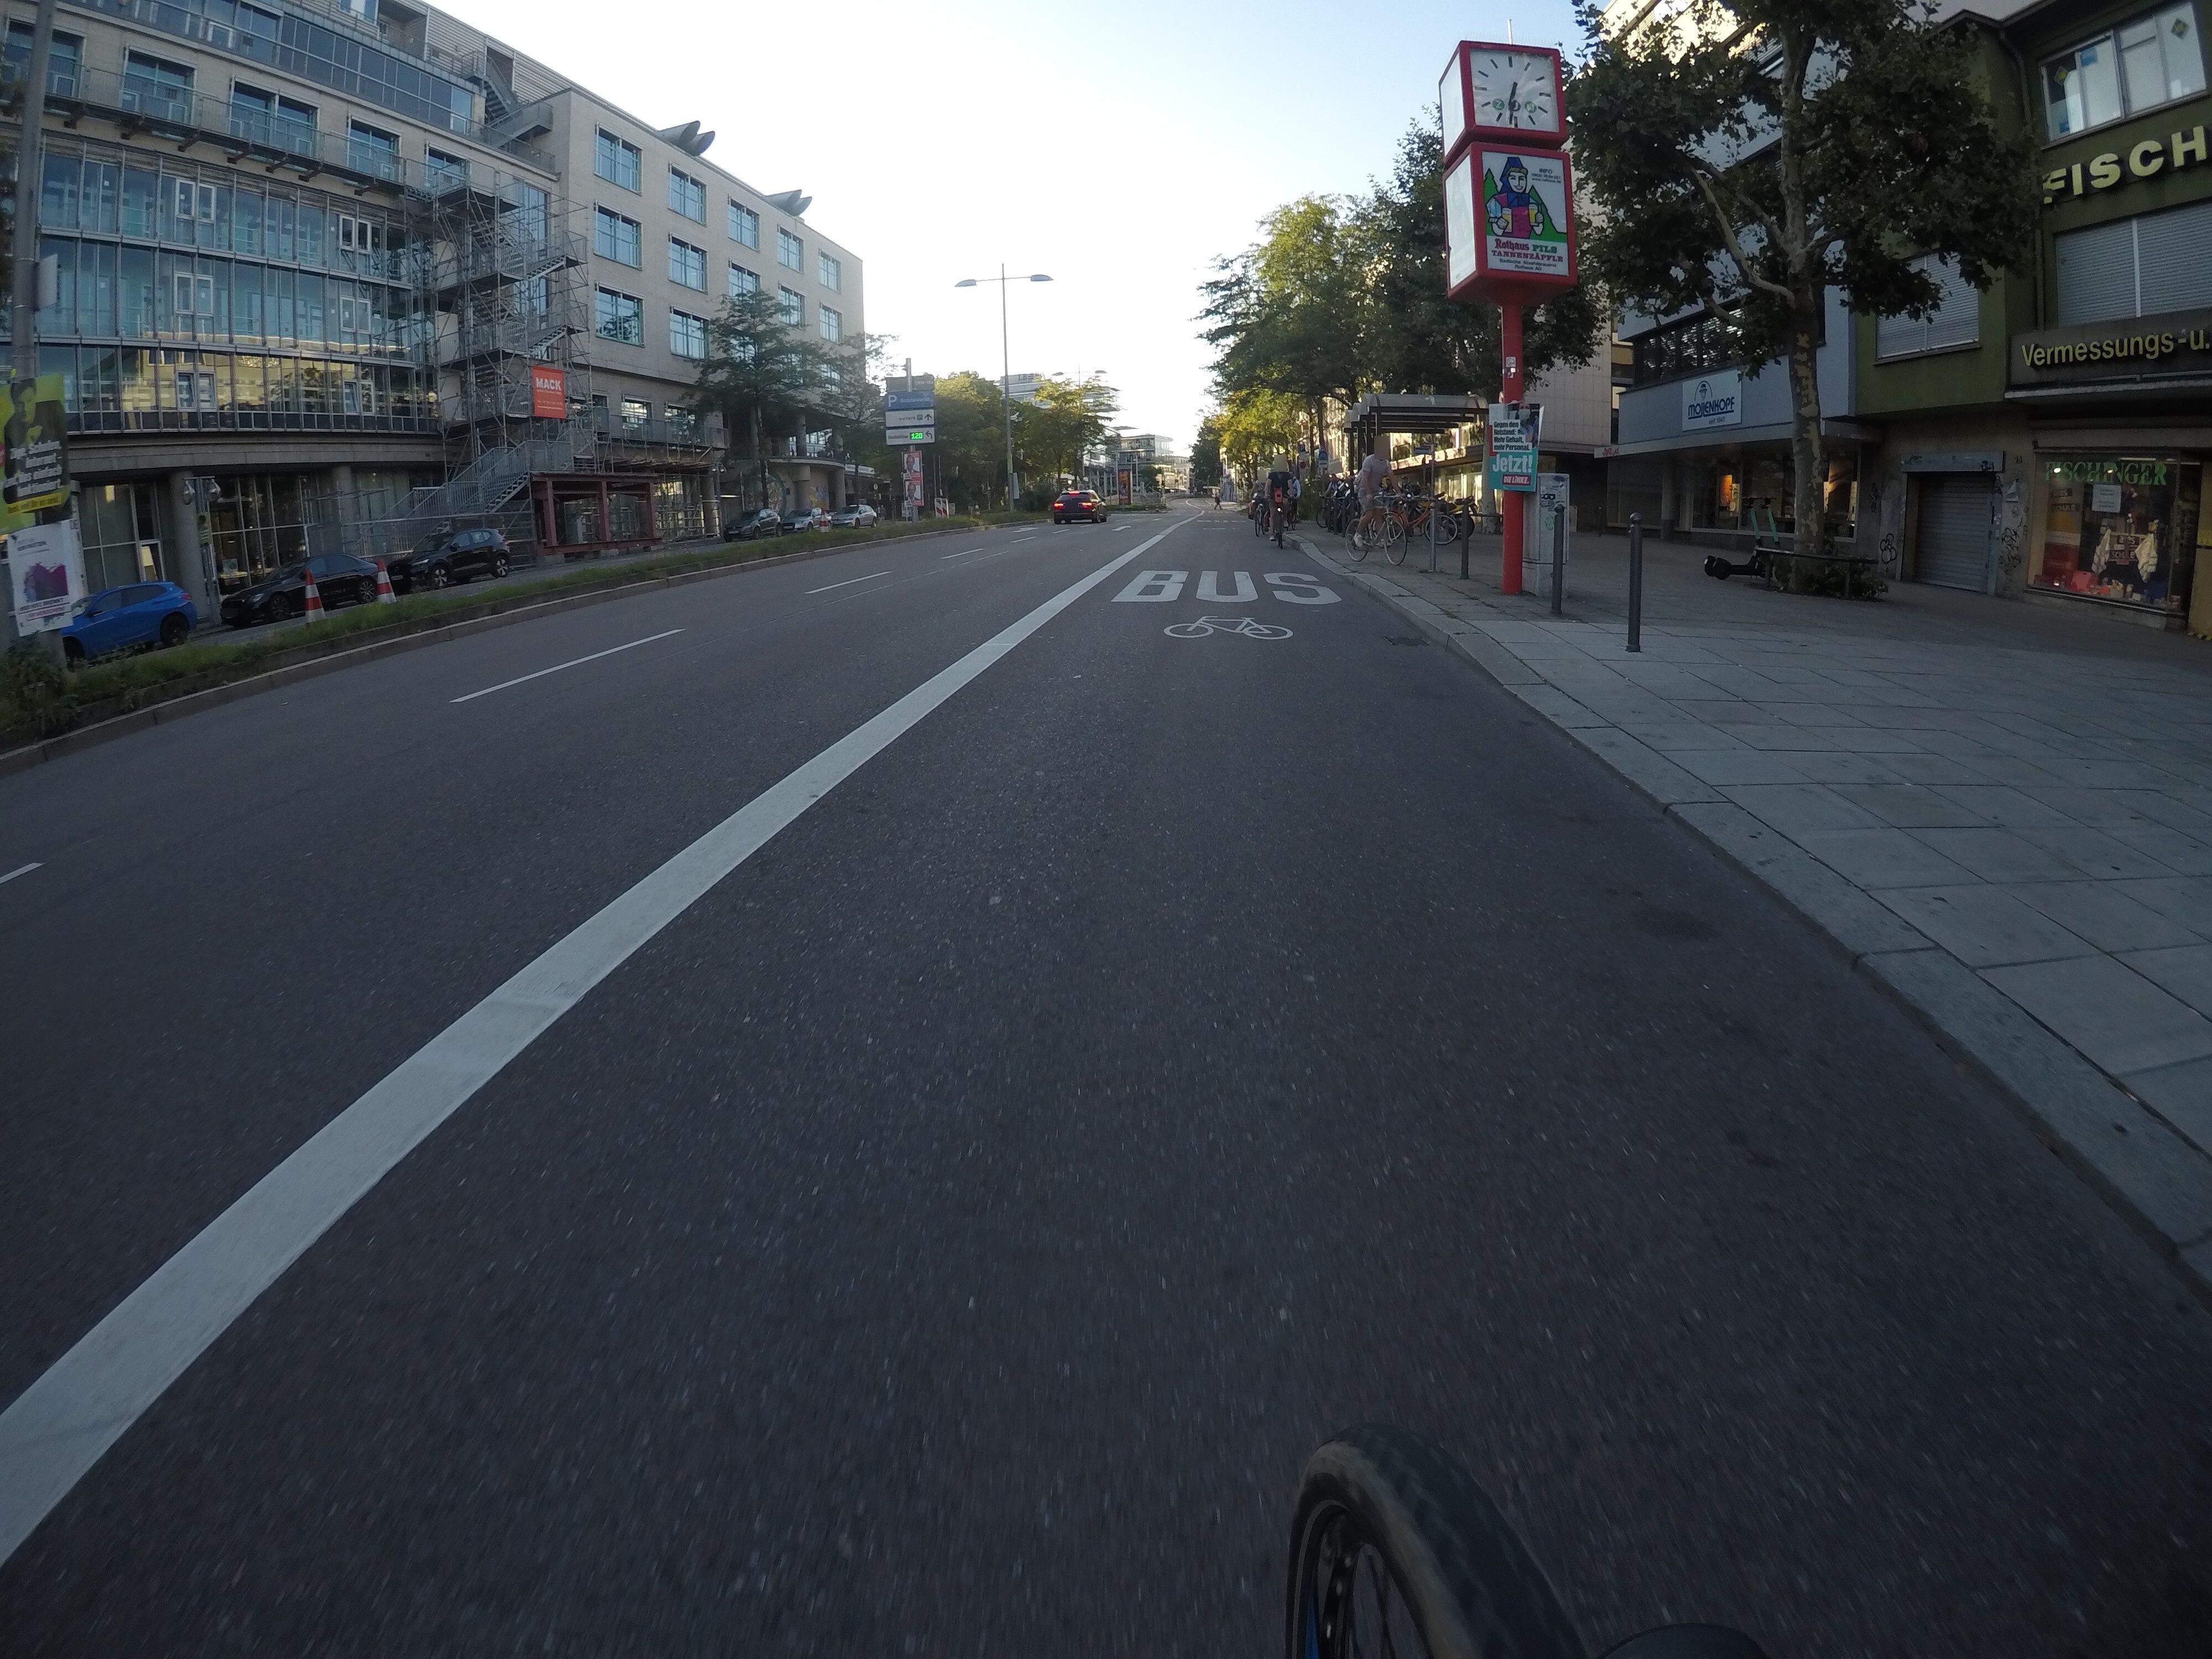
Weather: clear
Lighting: day
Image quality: good
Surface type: driving surface
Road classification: footway, bus_stop
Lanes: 3
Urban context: urban centre
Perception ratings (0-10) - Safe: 6.93, Lively: 9.55, Beautiful: 8.11, Boring: 2.13, Depressing: 0.69, Wealthy: 5.21